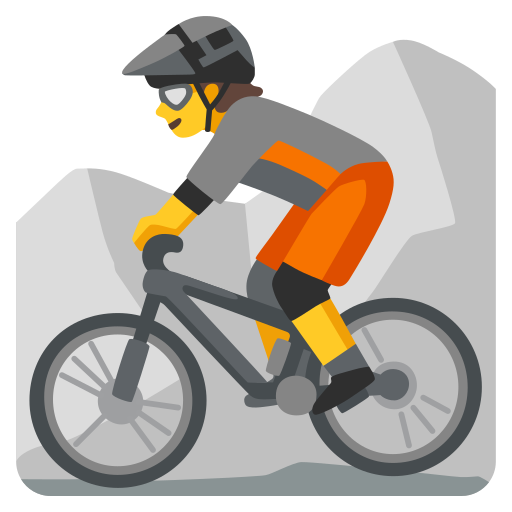
Emoji: 🚵